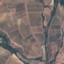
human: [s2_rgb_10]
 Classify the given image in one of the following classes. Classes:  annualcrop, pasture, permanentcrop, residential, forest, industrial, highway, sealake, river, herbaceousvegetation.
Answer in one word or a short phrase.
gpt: PermanentCrop